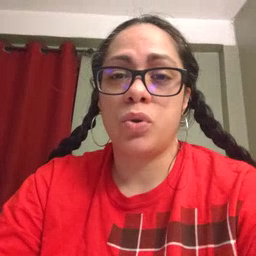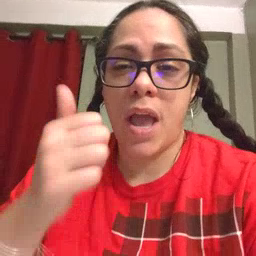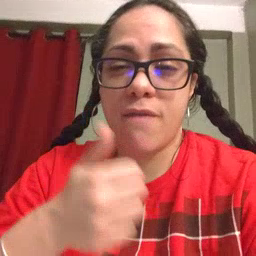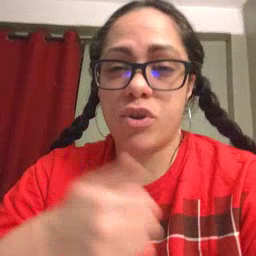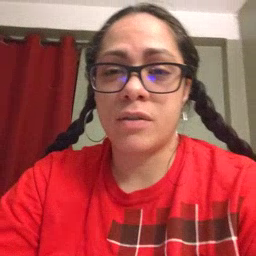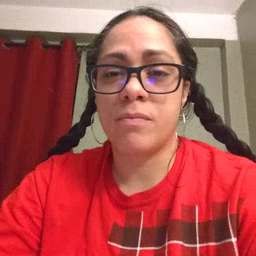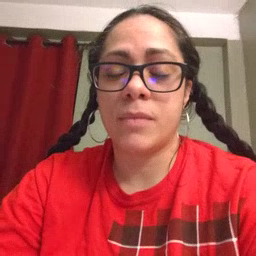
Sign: every